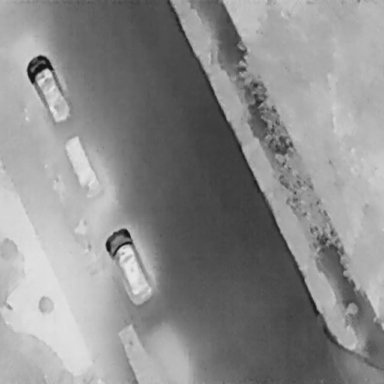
There are three Cars in the infrared image.